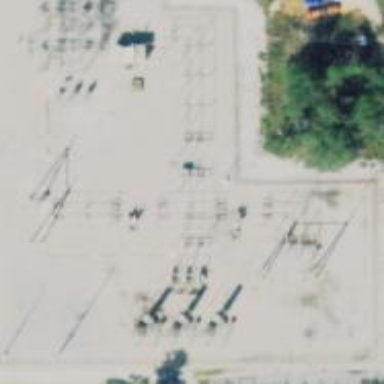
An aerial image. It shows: Switch for power supply.